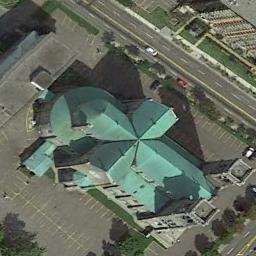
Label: church